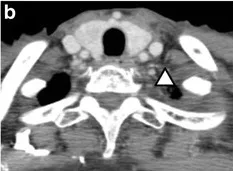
CT after chemoradiation therapy showing complete response to the treatment (a, b).
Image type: radiology (ct)